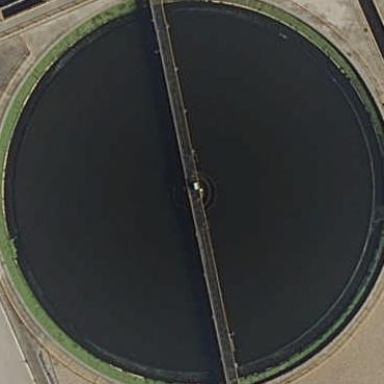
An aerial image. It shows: Body of wastewater.